Question: After adding the following code in my .emacs file, comes up some error during startup of emacs. I am a newbie of emacs, is there some one can help me figure out where are the errors come from?
'''
;; Auto-saving the Desktop
(require 'desktop)
(desktop-save-mode 1)
(defun my-desktop-save ()
(interactive)
;; Don't call desktop-save-in-desktop-dir, as it prints a message.
(if (eq (desktop-owner) (emacs-pid))
(desktop-save desktop-dirname)))
(add-hook 'auto-save-hook 'my-desktop-save)
'''

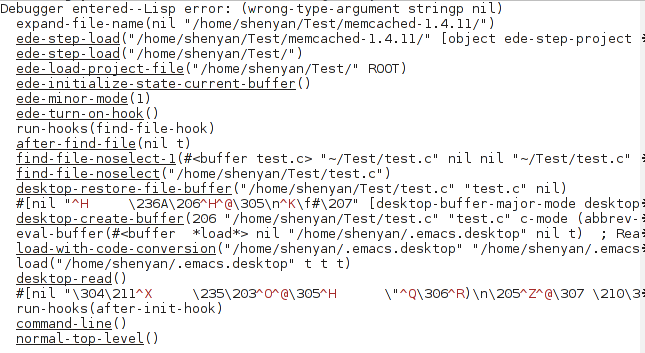
Answer: Looking at <URL>.
Now, 'prj-file' is the first filename in '/home/shenyan/Test/memcached-1.4.11' matching the regexp '"\(Root\)?ProjStep.ede"' and presumably there isn't one. Since memcached presumably doesn't have an EDE project file, what's gone wrong must be that line 508's call to ede-project-p did something weird when called with this subdirectory of '/home/shenyan/Test/'.
I can't work out exactly why that happened, but you can debug things quite easily. First bring up your '*scratch*' buffer to type emacs lisp easily. To check my guess, insert the following code into the buffer
'''
(ede-directory-project-p "/home/shenyan/Test/memcached-1.4.11")
'''
and run it by hitting 'C-x C-e' with cursor on the closing bracket. If it returns 'nil' I was wrong. Otherwise, you've found the culprit and should probably debug it further by hunting through the bits of 'ede-directory-project-p' in <URL>.
Probably what's going on is that your '/home/shenyan/Test/' directory has something that tells EDE to search subdirectories (or maybe that's the default?) and then the memcached subdirectory has a file whose name makes EDE think it should be searched for a project file. If you work out exactly what happened, you might consider submitting a bug to the EDE developers: they probably shouldn't error out if the project file doesn't exist.